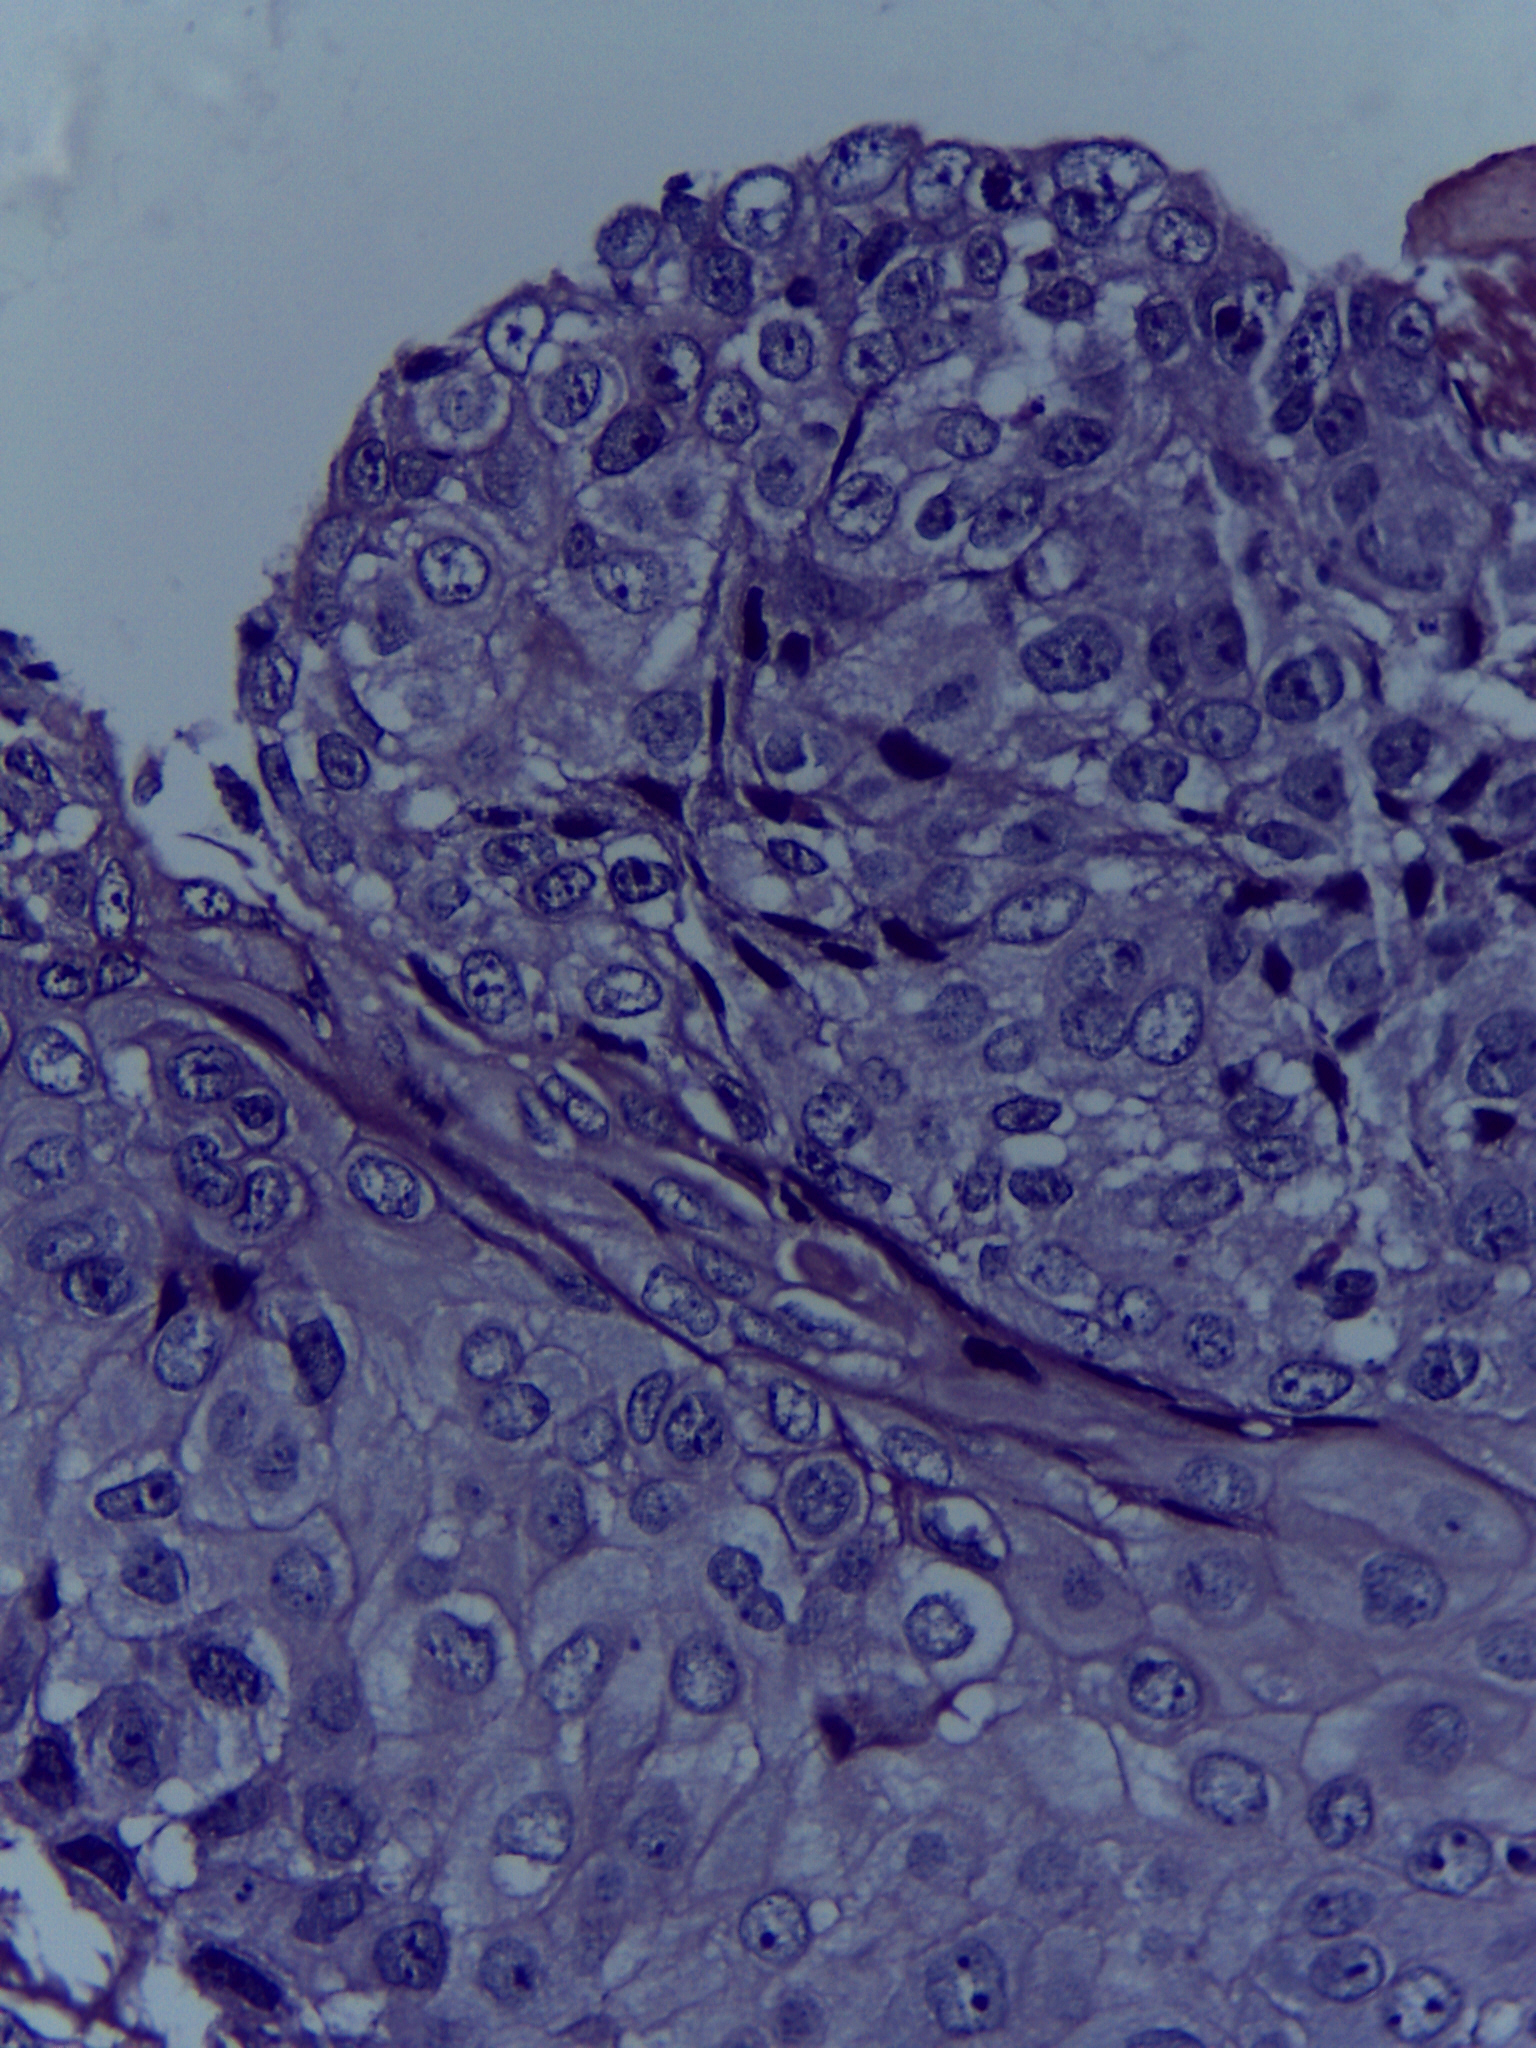
Diagnosis: OSCC